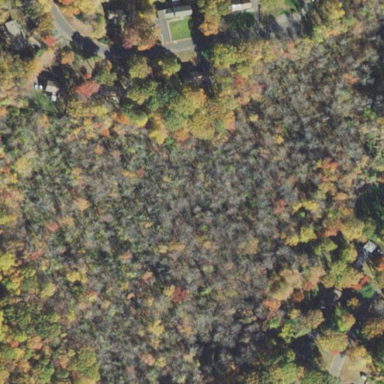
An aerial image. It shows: Existing Preserved Open Space in the woodland area.